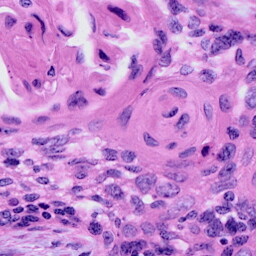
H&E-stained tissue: Cervix